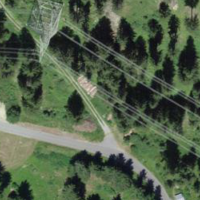
EUNIS habitat code: 43
Species observed at this site:
Blera fallax
Chalcosyrphus piger
Stilpnogaster aemula
Cheilosia illustrata
Sambucus racemosa
Eupeodes nitens
Xylota segnis